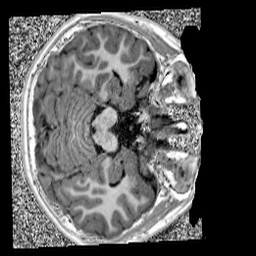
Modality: UNIT1
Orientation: axial
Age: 11
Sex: male
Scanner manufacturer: siemens
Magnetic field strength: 3 T
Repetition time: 4 s
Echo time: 0.00303 s